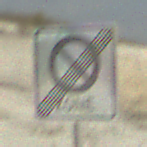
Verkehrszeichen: EndeEingeschraenktesHalteverbotZone
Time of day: MorningAfternoon
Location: Outdoor (Beach)
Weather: PartlyCloudy
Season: NotSpecified
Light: Natural